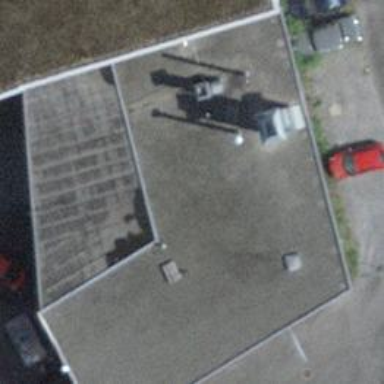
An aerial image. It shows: Car repair shop.